Question: I have this code to add an image
'''
JFrame note=new new JFrame();
JLabel label5=new JLabel();
label5.setIcon(new ImageIcon(searchresult.class.getResource("/images/expired.png")));
label5.setBounds(200,500,450,100);
note.add(label5);
'''
The result I get is this
I tried changing the 'bounds' to other values but there is no change in the image position.The image remains at that same position.
what am I doing wrong?
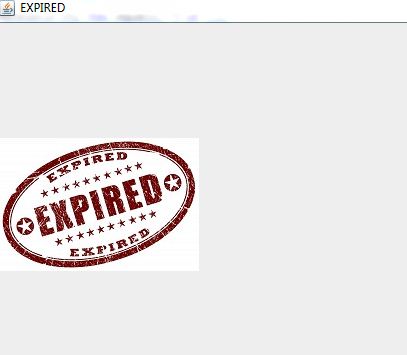
Answer: You haven't set a layout to frame.
'''
note.setLayout(new FlowLayout());
'''
This will help you to drag your image (or whatever the component you want to add) in 'center'.